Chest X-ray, AP view. Patient: 26 years old, sex F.
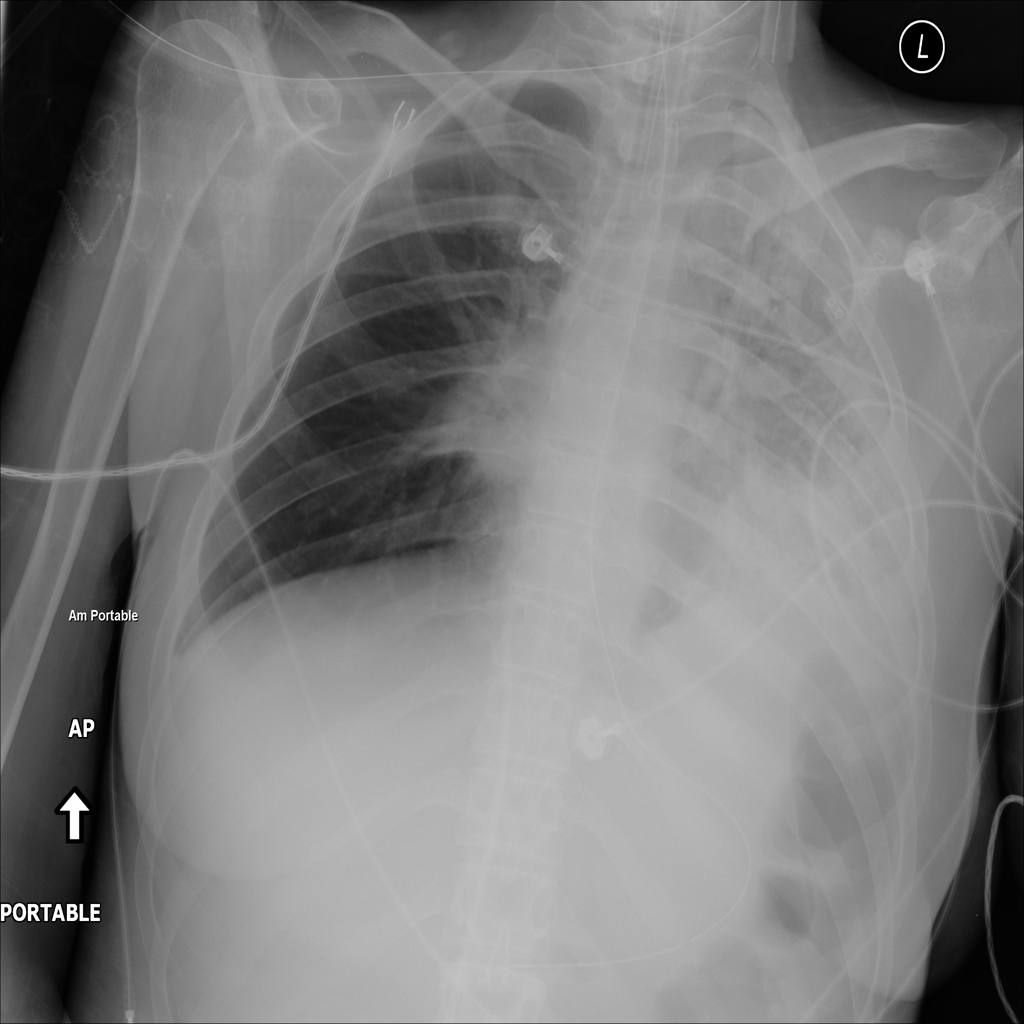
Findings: Effusion